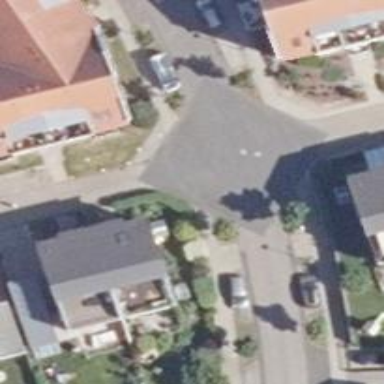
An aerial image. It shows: Residential road.